Question: I would like to know if there are other javascript components that provide presentation of grid with multiple groupings. Below is a screenshot of <URL> I extended to allow the feature however it needs all the data to be fetched. I would like that data would be loaded when the grouping is expanded.

Another modified jqGrid would be nice since it is what we've been using in our project :)
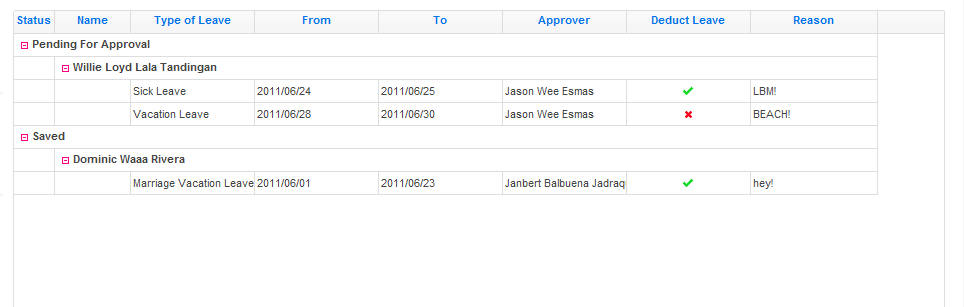
Answer: Yep, <URL> does this really well.
The tutorial on how to do the show/hide details is <URL>
I strongly recommend Datatables because after trying nearly every jQuery and YUI solution out there I've realized that it has more features, better support, and the best Ajax operation I've found. As a strong bonus, it's ThemeRoller capable, which means that I can re-skin my apps in just minutes, which has made that operation incredibly profitable.